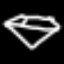
Label: diamond